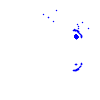
Particle: electron